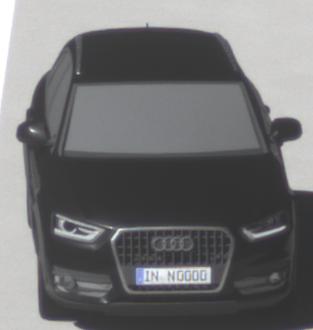
Make: Audi
Model: Q3 1.4 TFSI
Detailed model: Q3 (8U)
Model produced from: 2013/07
Model produced until: 2014/10
Doors: 5
Color: black
Road condition: dry road
Daytime: midday
Contrast: high contrast